Field crop: maize
Growth stage: 2
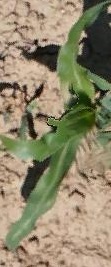
Species: maize